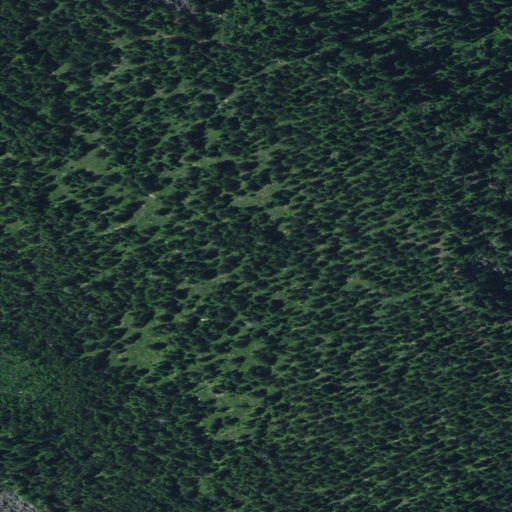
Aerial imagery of mountain in Oregon named Wilbur Mountain containing evergreen forest, cultivated crops, and shrub